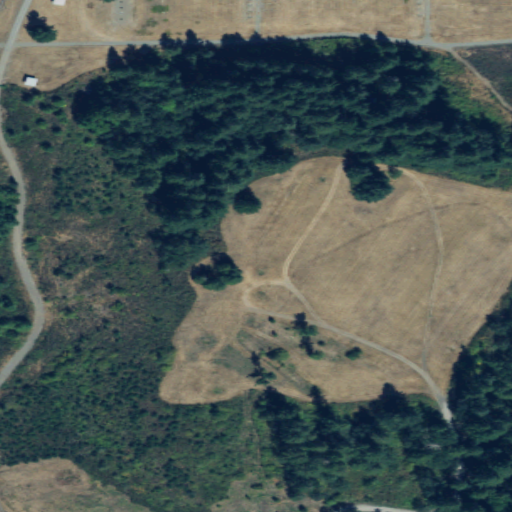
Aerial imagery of mountain in Washington named Number 9 Hill containing evergreen forest, shrub, pasture, grassland, open development, low intensity development, and medium intensity development